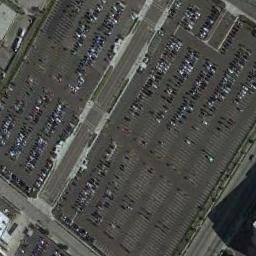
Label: parking_lot